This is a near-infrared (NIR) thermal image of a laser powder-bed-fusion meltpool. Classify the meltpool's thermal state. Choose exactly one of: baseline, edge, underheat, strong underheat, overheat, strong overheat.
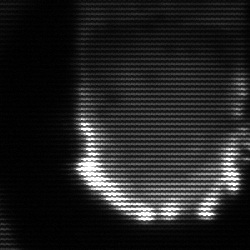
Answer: baseline